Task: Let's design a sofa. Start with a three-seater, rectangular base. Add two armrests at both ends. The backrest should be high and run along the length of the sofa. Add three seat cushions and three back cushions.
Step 126:
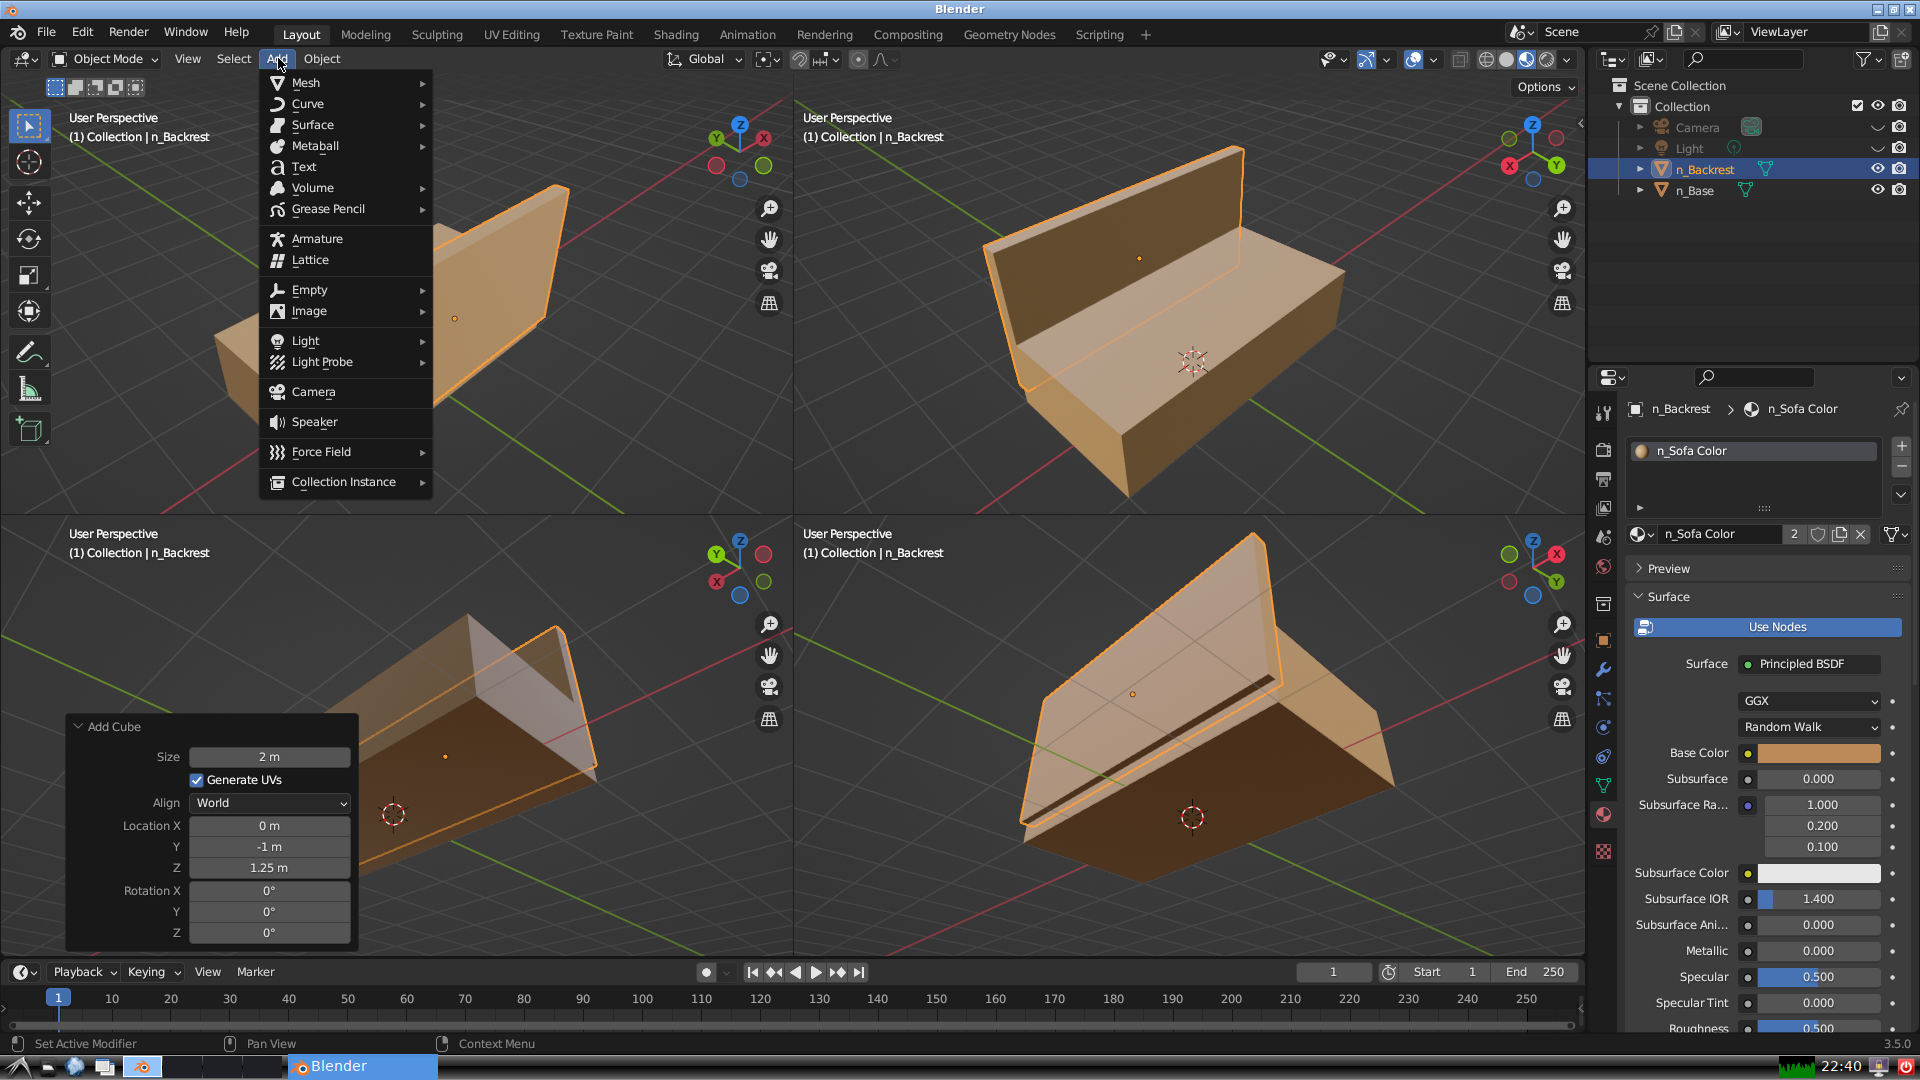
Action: {"mouse_move": [304, 82]}